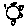
Label: sun